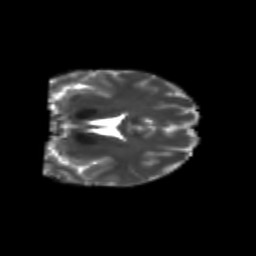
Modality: T2w
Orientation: coronal
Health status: healthy
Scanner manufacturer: philips
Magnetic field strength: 3 T
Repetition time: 6.964 s
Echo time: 0.092 s